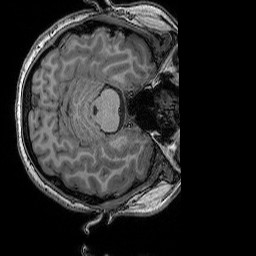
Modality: T1w
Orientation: axial
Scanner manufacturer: siemens
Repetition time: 2.25 s
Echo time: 0.00418 s